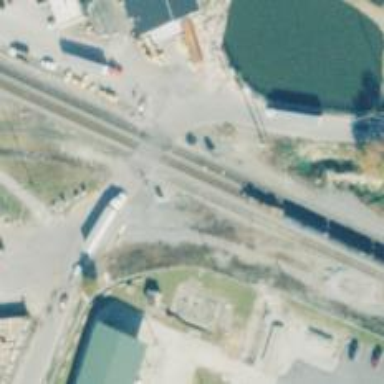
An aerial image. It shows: Level crossing with lights at railway intersection.